\textbf{13. (2024·上海闵行·一模)} 已知圆 $O: x^2+y^2=1$，双曲线 $\Gamma: x^2-\frac{y^2}{b^2}=1$，直线 $l: y=kx+b$，其中 $k \in \mathbf{R}, b>0$.
\begin{enumerate}
    \item 当 $b=2$ 时，求双曲线 $\Gamma$ 的离心率;
    \item 若 $l$ 与圆 $O$ 相切，证明：$l$ 与双曲线 $\Gamma$ 的左右两支各有一个公共点;
    \item 设 $l$ 与 $y$ 轴交于点 $P$，与圆 $O$ 交于点 $A$、$B$，与双曲线 $\Gamma$ 的左右两支分别交于点 $C$、$D$，四个点从左至右依次为 $C$、$A$、$B$、$D$。当 $k=\frac{\sqrt{2}}{2}$ 时，是否存在实数 $b$，使得 $\overrightarrow{PA} \cdot \overrightarrow{PC} = \overrightarrow{PB} \cdot \overrightarrow{PD}$ 成立？若存在，求出 $b$ 的值；若不存在，说明理由.
\end{enumerate}
【解答】
\section{答案}
\begin{enumerate}
    \item $\sqrt{5}$
    \item 证明见解析
    \item $b=\frac{\sqrt{3}}{2}$
\end{enumerate}

% --- 分析部分 ---
\section{分析}
\begin{enumerate}
    \item 根据离心率公式即可；
    \item 联立双曲线和直线方程，根据韦达定理即可证明；
    \item 联立圆和直线方程，得到韦达定理式和判别式，再联立双曲线方程和直线方程，得到韦达定理和判别式，再将向量点乘式化成横坐标关系，再代入化简即可.
\end{enumerate}

% --- 详解部分 ---
\section{详解}
\subsubsection*{1} 由题意，$a^2=1, b^2=4$，所以，$c^2=a^2+b^2=5$，
因此，双曲线 $\Gamma$ 的离心率 $e=\frac{c}{a}=\sqrt{5}$.

\subsubsection*{2} 由直线 $l$ 与圆 $O$ 相切，得 $\frac{|b|}{\sqrt{k^2+1}}=1$，即 $b^2=k^2+1>0$，
联立 $\begin{cases} x^2-\frac{y^2}{b^2}=1 \\ y=kx+b \end{cases}$，得 $(b^2-k^2)x^2-2kbx-2b^2=0$，
即 $x^2-2kbx-2b^2=0$，
该一元二次方程的判别式 $\Delta = 4k^2b^2+8b^2 = 4b^2(k^2+2)>0$，
因此有两个不相等的实数根，
且两根之积为 $-2b^2<0$，因此两根一正一负，
即 $l$ 与双曲线 $\Gamma$ 的左右两支各有一个公共点.

\subsubsection*{3} 设 $A(x_1,y_1), B(x_2,y_2), C(x_3,y_3), D(x_4,y_4)$，
联立 $\begin{cases} x^2+y^2=1 \\ y=kx+b \end{cases}$，得 $(1+k^2)x^2+2kbx+b^2-1=0$，得 $\begin{cases} x_1+x_2=\frac{-2kb}{1+k^2} \\ x_1x_2=\frac{b^2-1}{1+k^2} \end{cases}$，
由 $\Delta_1>0$ 可得 $b^2-k^2<1$.
联立 $\begin{cases} x^2-\frac{y^2}{b^2}=1 \\ y=kx+b \end{cases}$，得 $(b^2-k^2)x^2-2kbx-2b^2=0$，得 $\begin{cases} x_3+x_4=\frac{2kb}{b^2-k^2} \\ x_3x_4=\frac{-2b^2}{b^2-k^2} \end{cases}$.
$\Delta_2>0$ 且分别交于左右两支可得 $\begin{cases} 2b^2-k^2>0 \\ b^2-k^2>0 \end{cases}$.
又 $\overrightarrow{PA} \cdot \overrightarrow{PC} = \overrightarrow{PB} \cdot \overrightarrow{PD}$，又 $C$、$A$、$B$、$D$ 四个点在同一直线上，
$\therefore |\overrightarrow{PA}| |\overrightarrow{PC}| = |\overrightarrow{PB}| |\overrightarrow{PD}| \Rightarrow \frac{|\overrightarrow{PA}|}{|\overrightarrow{PB}|} = \frac{|\overrightarrow{PD}|}{|\overrightarrow{PC}|} \Rightarrow \frac{|x_1|}{|x_2|} = \frac{|x_4|}{|x_3|}$，
$\therefore \frac{x_1}{x_2} = \frac{x_4}{x_3}$，还可得 $\frac{x_2}{x_1} = \frac{x_3}{x_4}$，
$\therefore \frac{x_1}{x_2} + \frac{x_2}{x_1} = \frac{x_4}{x_3} + \frac{x_3}{x_4}$，$\frac{x_1^2+x_2^2}{x_1x_2} = \frac{x_3^2+x_4^2}{x_3x_4}$，$\frac{(x_1+x_2)^2}{x_1x_2} = \frac{(x_3+x_4)^2}{x_3x_4}$，
即 $\frac{\left(\frac{-2kb}{1+k^2}\right)^2}{\frac{b^2-1}{1+k^2}} = \frac{\left(\frac{2kb}{b^2-k^2}\right)^2}{\frac{-2b^2}{b^2-k^2}}$，化简后可得：$\frac{2b^2}{k^2+1} = \frac{b^2-1}{k^2-b^2}$，
$k=\frac{\sqrt{2}}{2}$ 代入后化简可得：$4b^4+b^2-3=0$，解得 $b=\pm\frac{\sqrt{3}}{2}$，由 $b>0$，得 $b=\frac{\sqrt{3}}{2}$.
经检验，此时 $l$ 与 $\Gamma$ 两支分别有交点，
$\therefore b=\frac{\sqrt{3}}{2}$ 为唯一满足条件的实数 $b$.

% 图片文件 ns_fig1.png 不存在，已移除 includegraphics 命令以避免编译错误
% \begin{center}
% \includegraphics[width=0.5\textwidth]{ns_fig1.png}
% \end{center}

% --- 点睛部分 ---
\section{点睛}
关键点点睛：本题第三问的关键是多次联立，得到韦达定理，再将向量化简得 $\left|\frac{x_1}{x_2}\right| = \left|\frac{x_4}{x_3}\right|$，即 $\frac{(x_1+x_2)^2}{x_1x_2} = \frac{(x_3+x_4)^2}{x_3x_4}$，再代入韦达定理式计算即可.
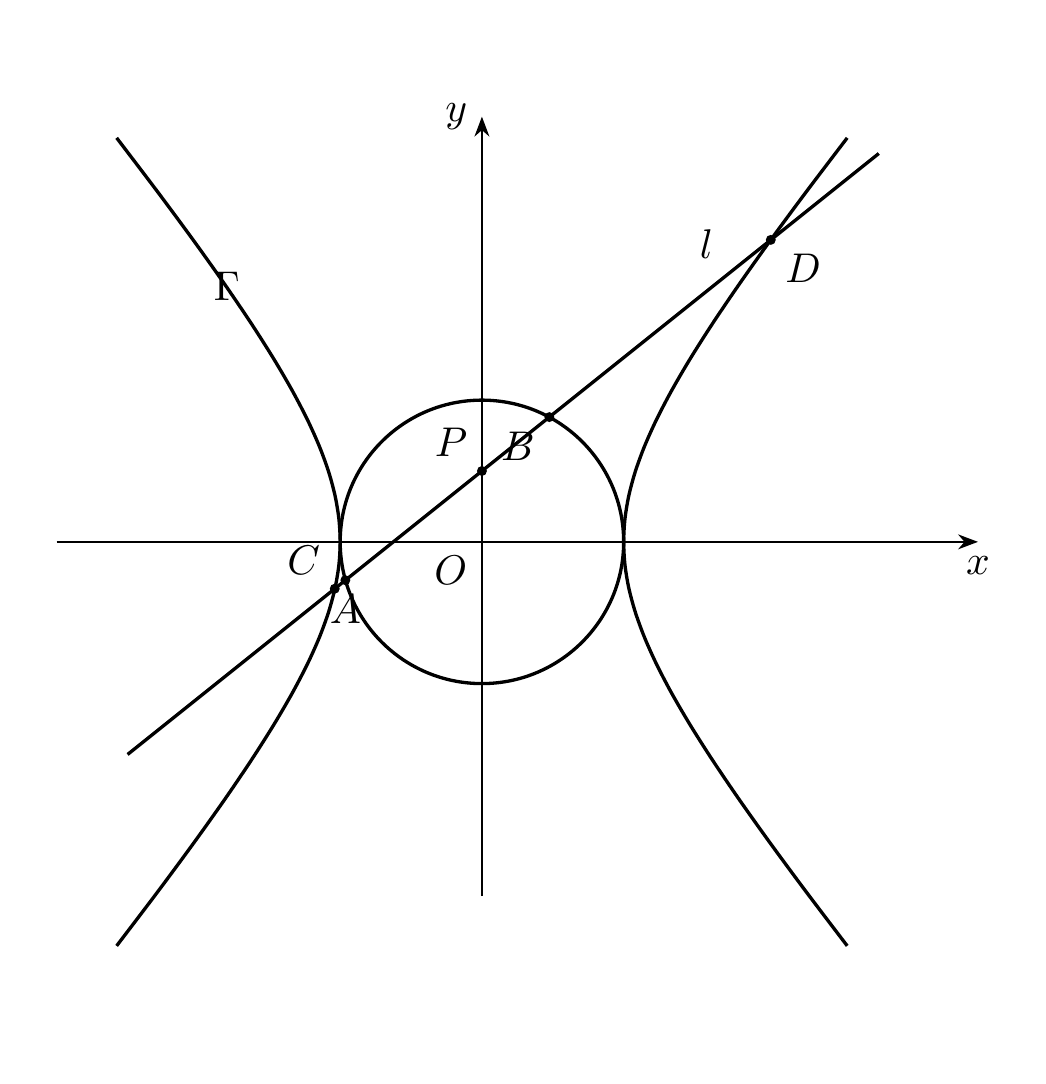